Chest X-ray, PA view. Patient: 58 years old, sex F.
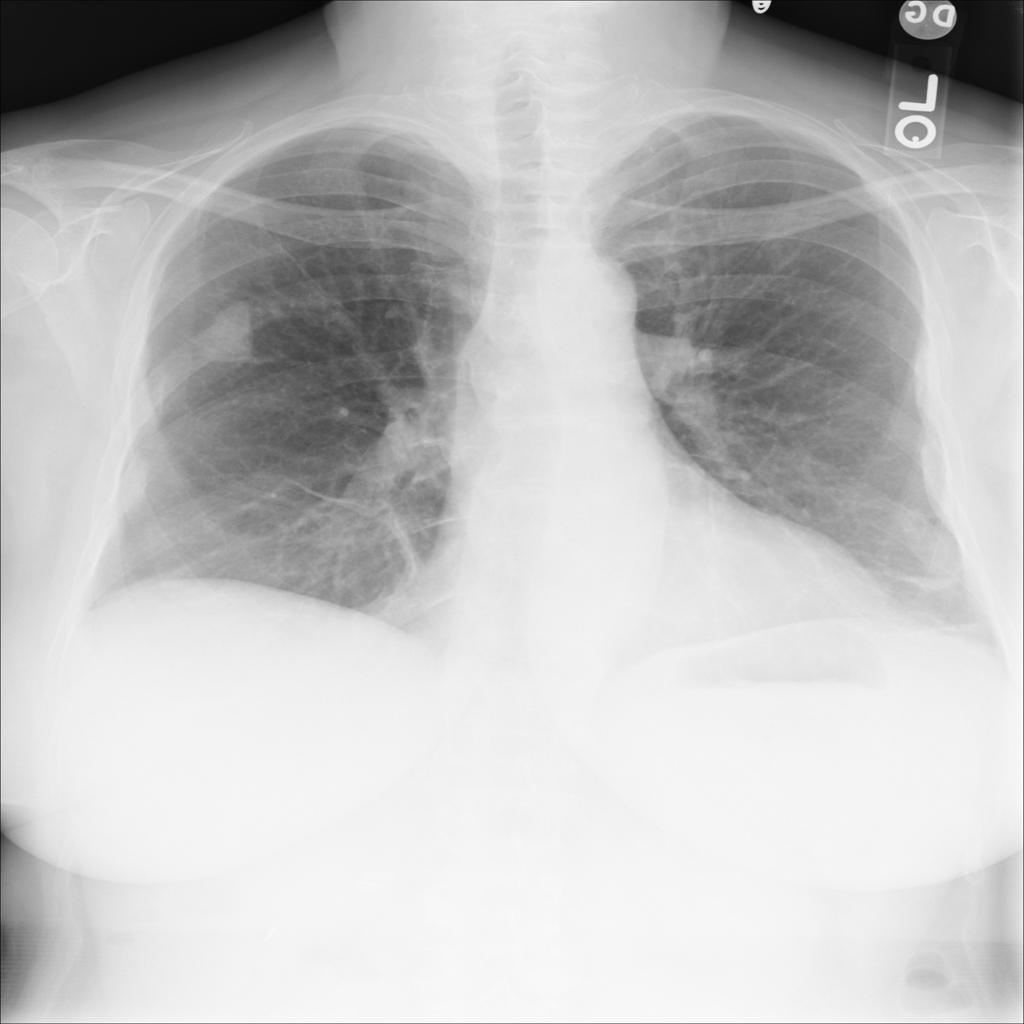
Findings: Atelectasis